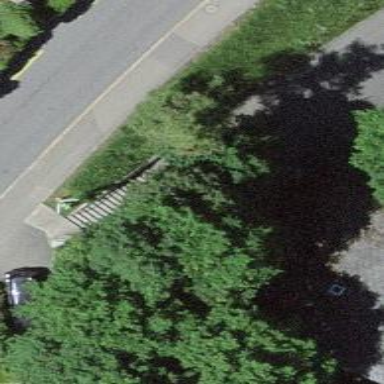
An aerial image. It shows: Road with steps.